Question: I would like to make the name of the link clickable to the correct link. Right now its pulling from an API, where I can add or remove new links in a MySQL database.
So right now, its:

Initial code below:
'''
<script>
$(document).ready(function() {
$('#link').DataTable(
{
"ajax": {
"url": "api/links",
},
"columns": [
{ "data": "Link" },
{ "data": "Description" },
{ "data": "URL", "render": function ( data, type, row, meta ) {
return '<a id="Link" href="'+data+'" target="_blank">Click!</a>';}},
]
}
);
} );
</script>
'''
'''
<h3> Useful Links (WIP)</h3>
<table id="link" class="table table-striped table-bordered" style="width:100%">
<thead>
<tr>
<th>Name</th>
<th>Description</th>
<th>URL</th>
</tr>
</thead>
<tfoot>
<tr>
<th>Name</th>
<th>Description</th>
<th>URL</th>
</tr>
</tfoot>
</table>
'''
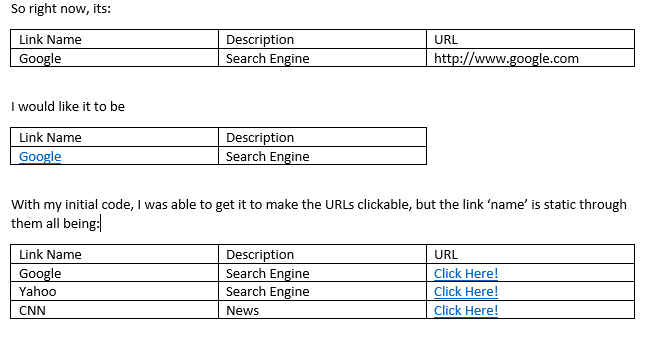
Answer: Figured it out.
Changed portion of code. Added 'title' in function, and in the '<a href' added ''+title["Link"]+''
'''
{ "data": "URL", "render": function ( data, type, title, row, meta ) {
return '<a href="'+data+'" target="_blank">'+title["Link"]+'</a>';}},
'''